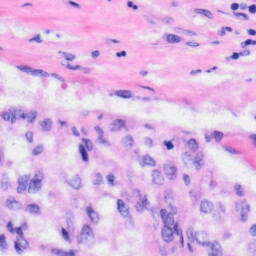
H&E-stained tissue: Liver